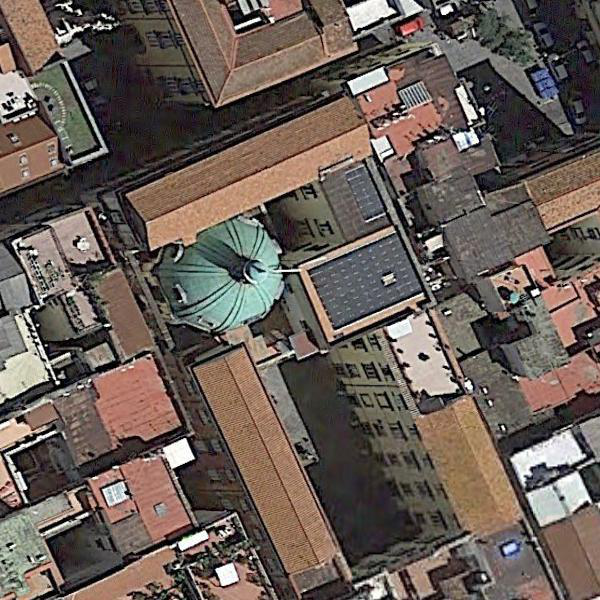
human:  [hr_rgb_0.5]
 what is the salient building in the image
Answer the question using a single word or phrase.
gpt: church